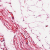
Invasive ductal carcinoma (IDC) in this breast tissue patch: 0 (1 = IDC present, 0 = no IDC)